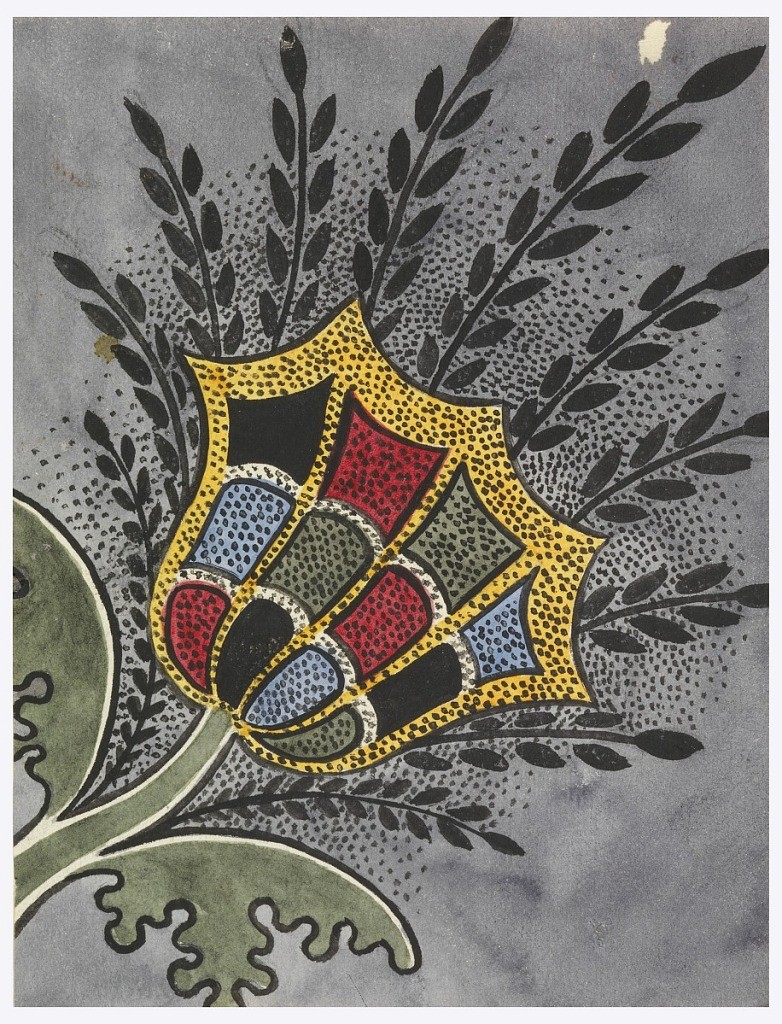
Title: Design for a Printed Project
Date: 1820–40
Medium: Pen and ink, brush and watercolor on paper
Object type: Drawing
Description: Most of a fantastic flower bough is shown obliquely on dark lilac ground.